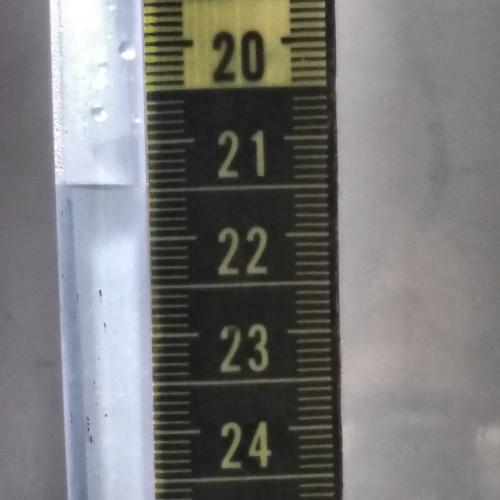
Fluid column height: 21.5 cm